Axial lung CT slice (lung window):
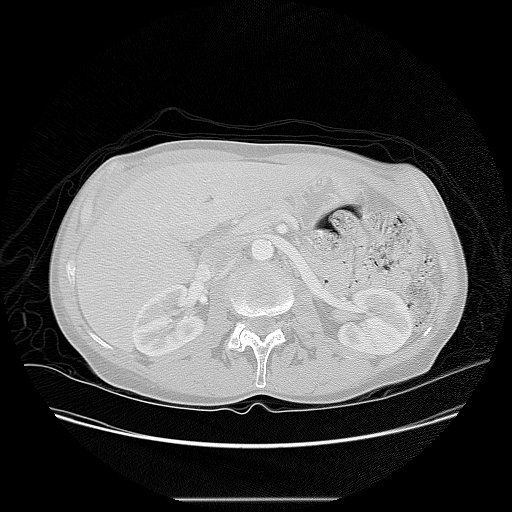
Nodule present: no